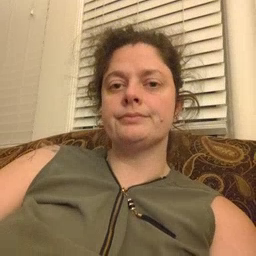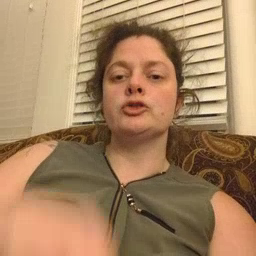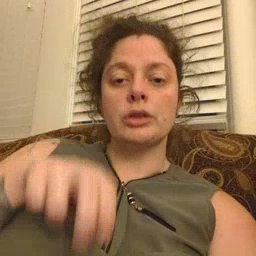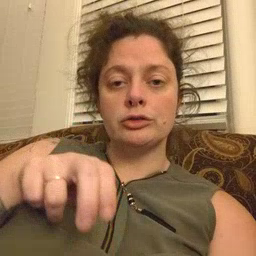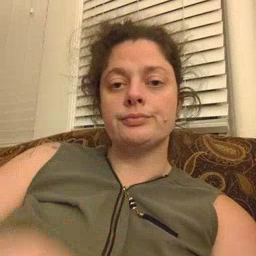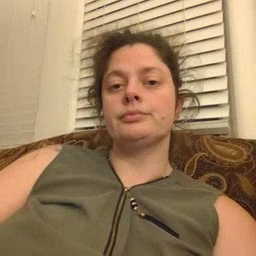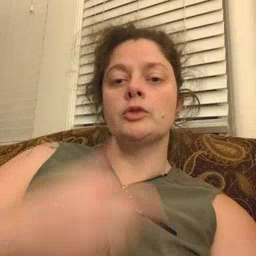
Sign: chair